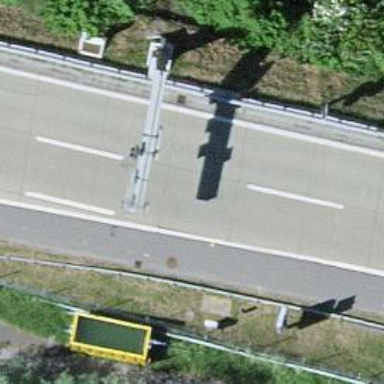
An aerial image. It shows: Gantry structure.